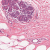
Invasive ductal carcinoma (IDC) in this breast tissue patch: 0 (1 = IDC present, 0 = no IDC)